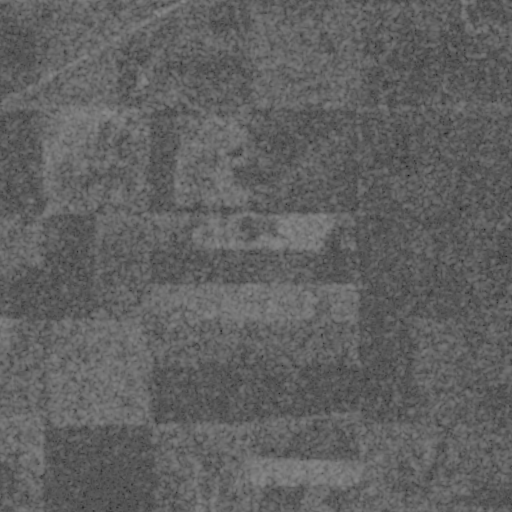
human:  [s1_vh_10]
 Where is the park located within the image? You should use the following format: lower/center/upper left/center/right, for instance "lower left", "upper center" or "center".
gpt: The park is located in the upper left of the image.
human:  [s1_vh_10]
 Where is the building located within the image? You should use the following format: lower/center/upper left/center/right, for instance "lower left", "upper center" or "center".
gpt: The building is located in the upper left of the image.
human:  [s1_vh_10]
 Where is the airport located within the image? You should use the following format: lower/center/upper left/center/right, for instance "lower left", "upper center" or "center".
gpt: There is no airport in the image.

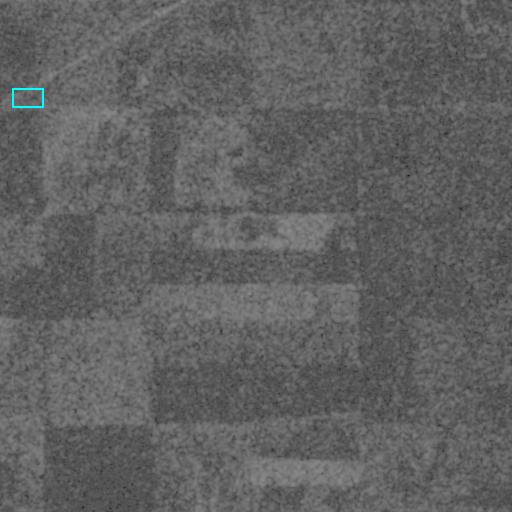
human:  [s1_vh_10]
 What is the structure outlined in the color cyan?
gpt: The structure outlined in cyan is a park.
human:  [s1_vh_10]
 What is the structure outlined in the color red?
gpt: There is no red outline.